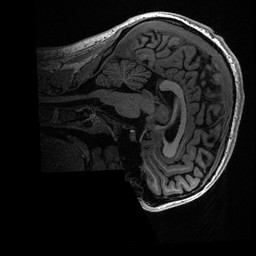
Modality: T1w
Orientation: sagittal
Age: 18
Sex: male
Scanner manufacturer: ge
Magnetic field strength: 3 T
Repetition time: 0.006952 s
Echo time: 0.00292 s